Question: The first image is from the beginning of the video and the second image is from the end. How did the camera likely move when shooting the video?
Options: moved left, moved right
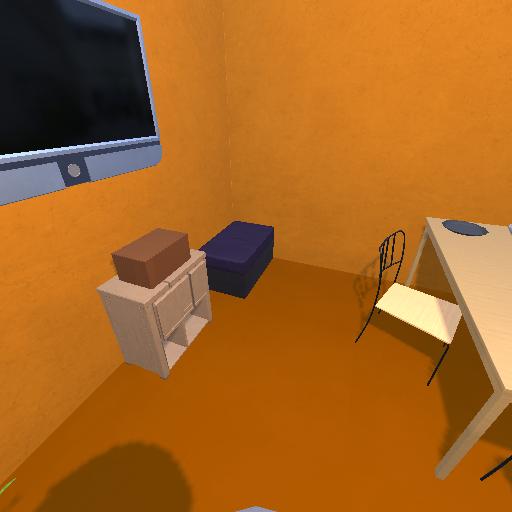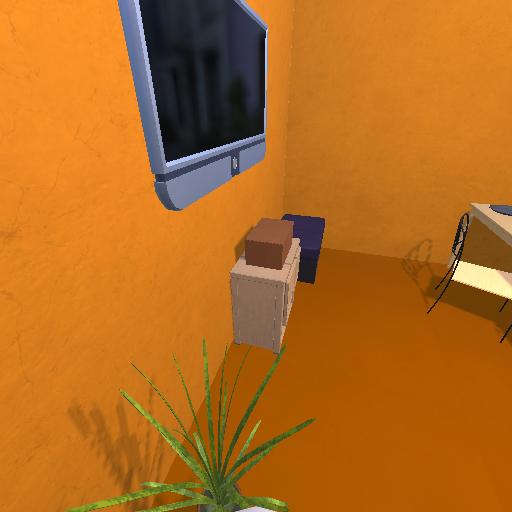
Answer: moved left